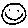
Label: smiley face